Interaction volume radius: 5 \u00c5
Interaction volume height: 10 \u00c5
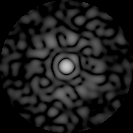
Disorder parameter: 0.8723